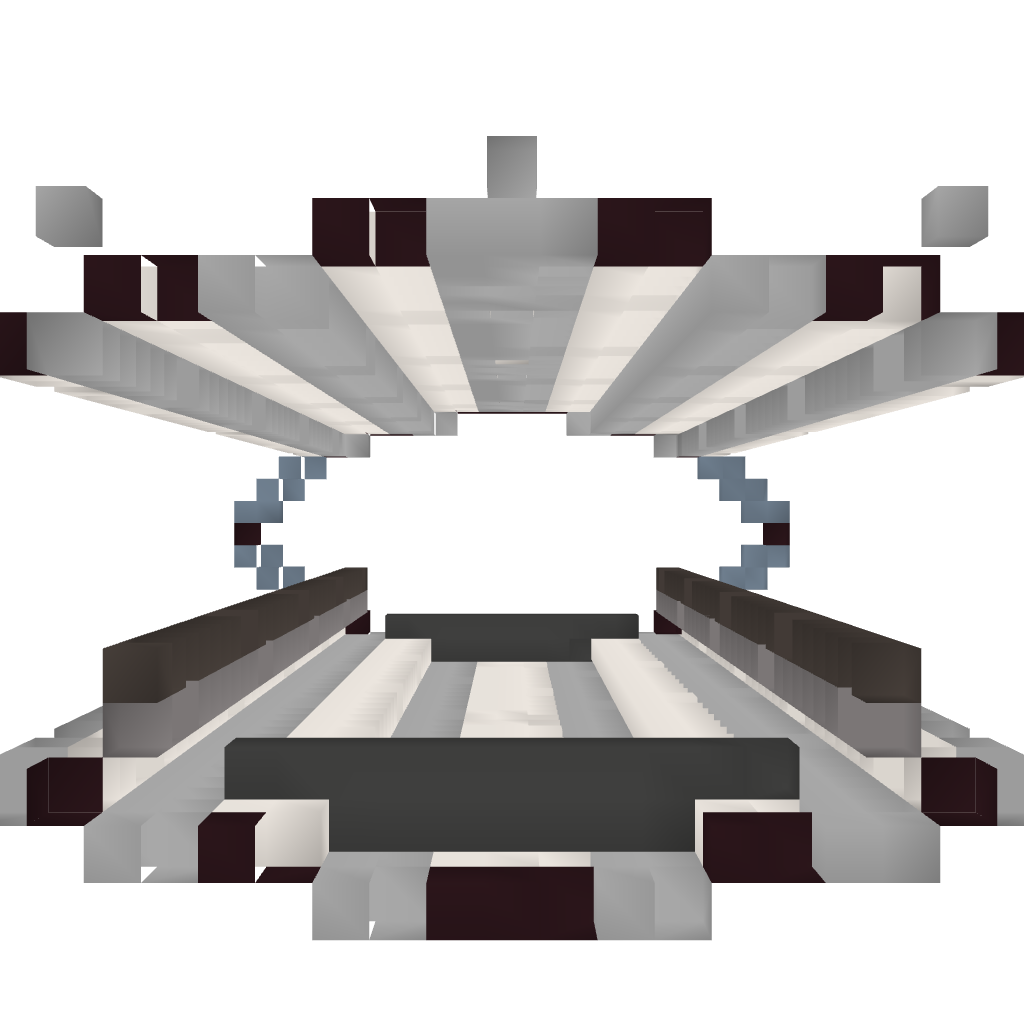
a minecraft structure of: Small modern Train-Station #1